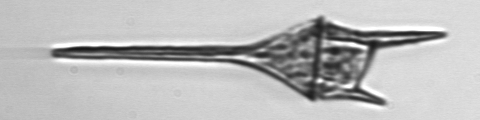
Label: Tripos_lineatus